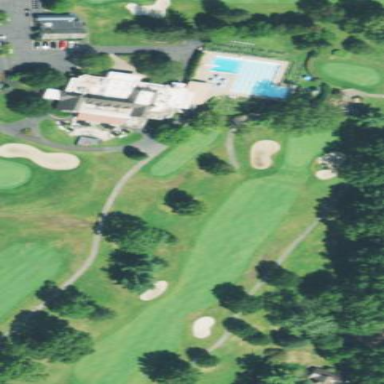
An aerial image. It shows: Golf fairway in the image.